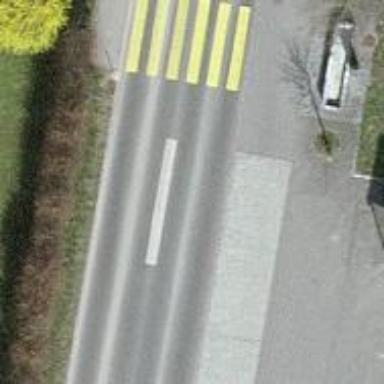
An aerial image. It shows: Public transport stop position.